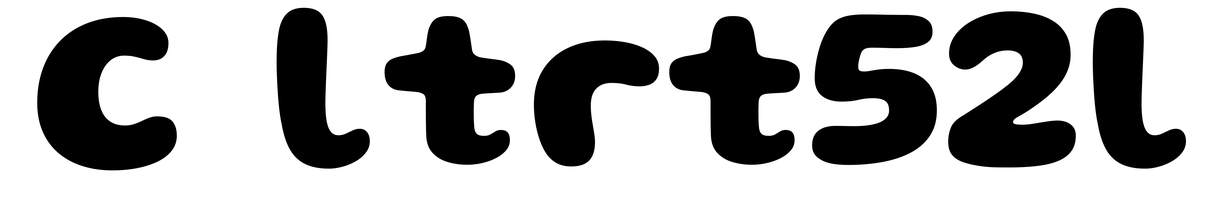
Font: Gluten_Bold